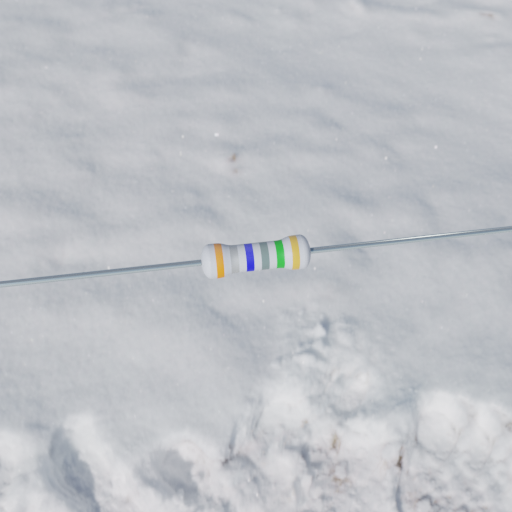
Resistor colour bands (in order): orange, silver, blue, gray, green, gold